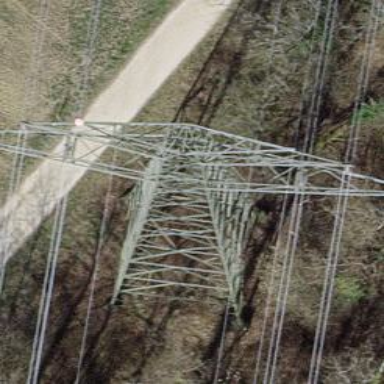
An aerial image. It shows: Power tower.